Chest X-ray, PA view. Patient: 28 years old, sex F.
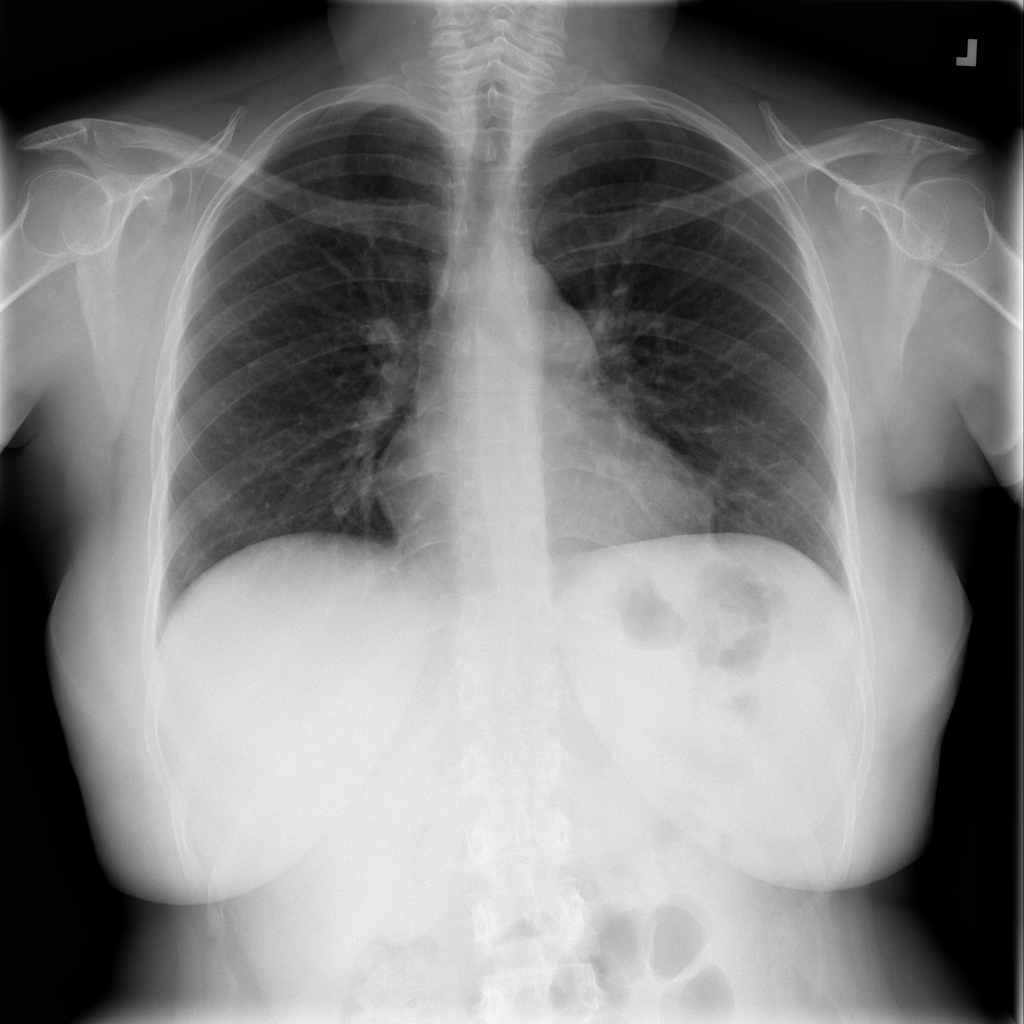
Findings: Infiltration